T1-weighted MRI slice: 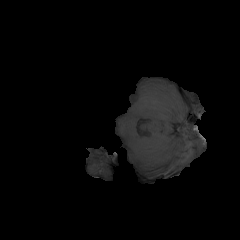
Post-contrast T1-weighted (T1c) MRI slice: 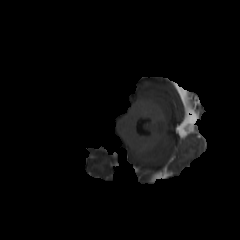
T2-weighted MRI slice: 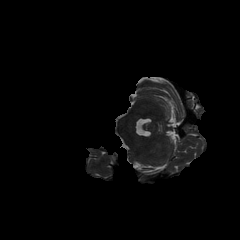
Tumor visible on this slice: no